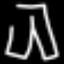
Label: pants